Field crop: maize
Growth stage: 2
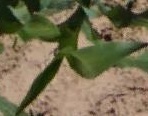
Species: maize